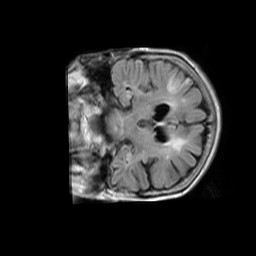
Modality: FLAIR
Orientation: coronal
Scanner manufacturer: philips
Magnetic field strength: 1.5 T
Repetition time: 11 s
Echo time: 0.14 s